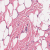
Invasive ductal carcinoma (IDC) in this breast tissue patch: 1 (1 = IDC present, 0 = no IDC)